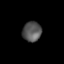
Tissue: lung
Cell type: Epithelial cells
Senescence score: 0.2354
Nuclear area (px): 374
Mean DAPI intensity: 84.246